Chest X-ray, PA view. Patient: 23 years old, sex M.
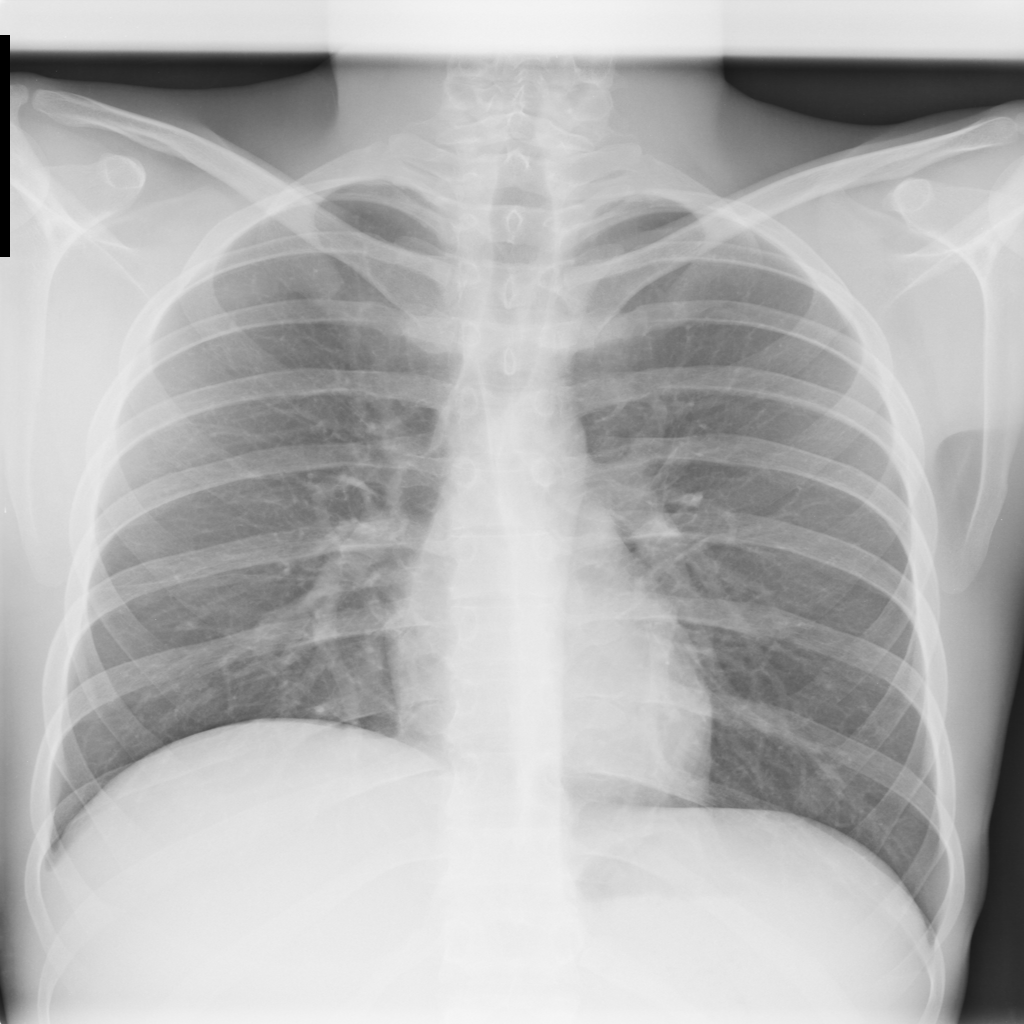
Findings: No Finding